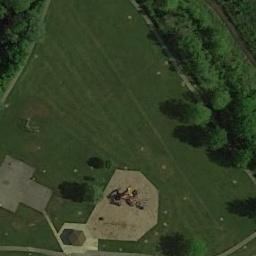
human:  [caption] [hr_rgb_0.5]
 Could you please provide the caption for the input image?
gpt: This meadow with dense grasses and some clearings is surrounded by some trees .

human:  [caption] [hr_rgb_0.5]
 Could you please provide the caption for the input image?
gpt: There are many green trees and several buildings and several roads on the green grass .

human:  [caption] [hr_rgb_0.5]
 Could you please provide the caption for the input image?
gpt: Many trees are on the meadow .

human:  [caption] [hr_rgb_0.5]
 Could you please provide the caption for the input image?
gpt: The grass is flanked by lush woods .

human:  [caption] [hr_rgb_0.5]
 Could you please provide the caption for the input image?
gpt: There are some green trees around the green meadow .